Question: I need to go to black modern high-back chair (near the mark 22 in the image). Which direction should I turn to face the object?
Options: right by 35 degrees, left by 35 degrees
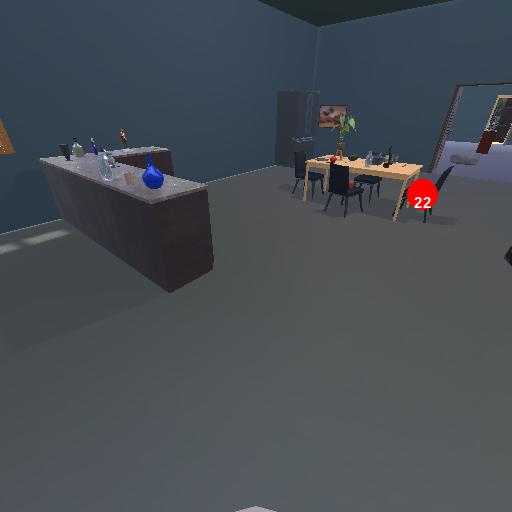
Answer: right by 35 degrees